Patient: sex M, age 63
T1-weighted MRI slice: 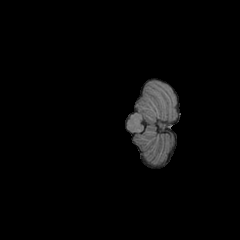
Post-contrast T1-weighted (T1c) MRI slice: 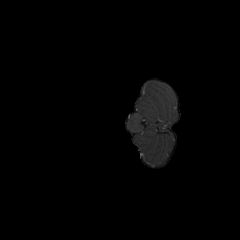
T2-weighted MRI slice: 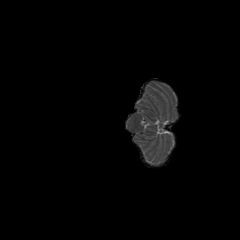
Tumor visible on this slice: no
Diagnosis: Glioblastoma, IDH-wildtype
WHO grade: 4